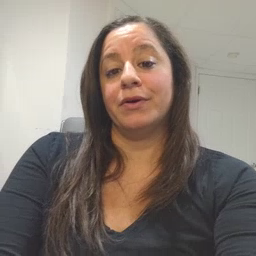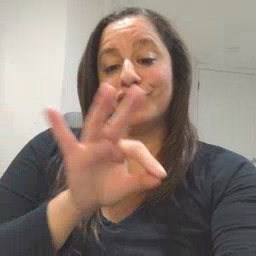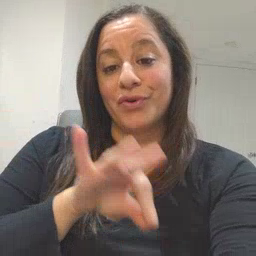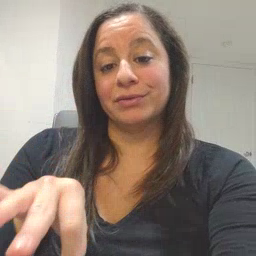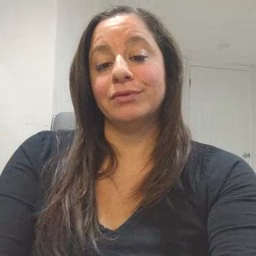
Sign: frenchfries